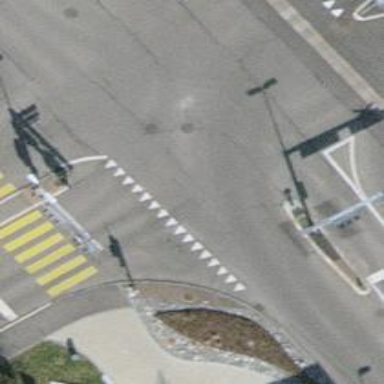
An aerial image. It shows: Road with traffic signals.